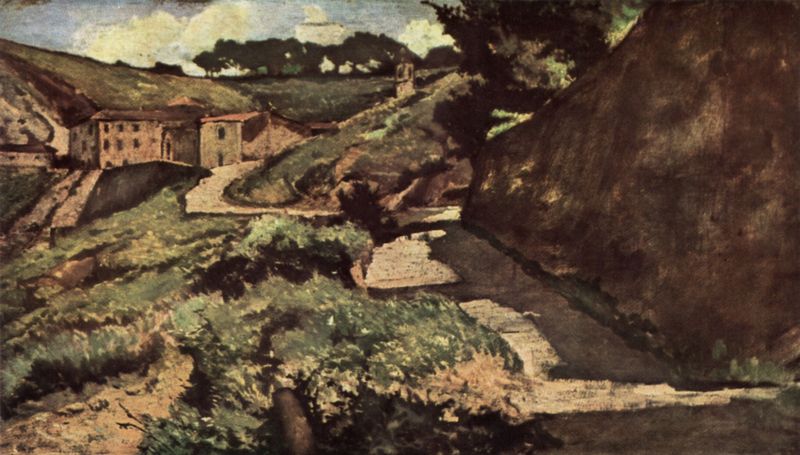
Titel: Salzstraße
Künstler: Giovanni Fattori
Standort: Milano
Institution: Collezione R. Jucker
Schlagwörter: baum, berg, blau, dunkel, felsen, gemälde, himmel, mann, schatten, weiß, wolken, bäume, cezanne, gelb, grün, impressionismus, kirchturm, landschaft, ocker, sand, stadt, braun, fenster, hell, holz, licht, orange, schwarz, strasse, tür, dach, gebäude, gras, haus, rot, weg, wiese, wolke, beige, malerei, wand, mensch, steine, öl, erde, felder, gräser, horizont, häuser, hügel, natur, büsche, kirche, pfad, sonne, sträucher, wege, wiesen, wald, turm, fassade, italien, ort, türen, moderne, abhang, warm, berge, fels, gebirge, hang, steilhang, dorf, dächer, mauer, bauernhof, impressionistisch, realistisch, hoch, steppe, tor, oben, eingang, wandern, alpen, draußen, kuppe, tonig, siedlung, etagen, schattig, weise, toskana, pfade, friedlich, italienisch, häsuer, weiler, jura, bergrand, feklsen, gebväude